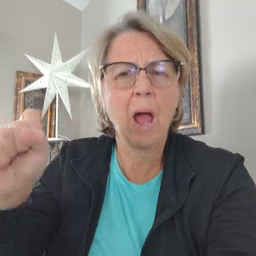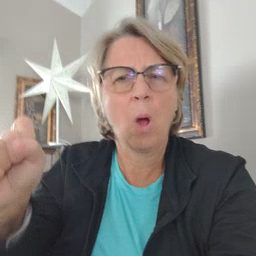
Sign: loud